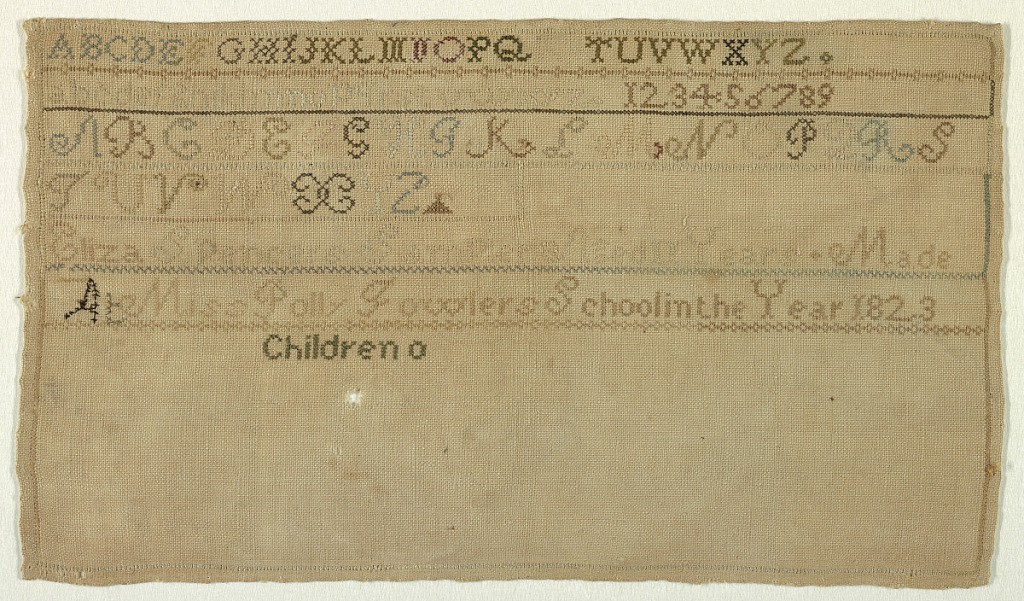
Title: Sampler
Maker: Eliza Spencer, American
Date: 1823
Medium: linen foundation Technique: cross stitch embroidery on plain weave foundation
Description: Unfinished horizontal sampler with three alphabets, one set of numerals and the inscription:

Eliza Spencers Sampler  Aged 11 years  Made at Miss Polly Fowlers School in the year 1823  Children o